Question: I'm trying to get this login form working in Python with a work site, so I can do some scraping and whatnot with the site data.
Now, when I print the contents of 'r.text' it's the same HTML as the login page. No progress is made into the site.
It's also worth mentioning that I'm indifferent about using Requests here. I just find the methods and such from 'urllib' to be ugly, and most info I've found on this site has leaned towards using Requests for the above task.
Below is the information I'm working with.

'''
<form action="login.cgi" autocomplete="off" id="frmLogin_4" method="post" name="frmLogin" onsubmit="return Login(1)">
<input id="tz_offset_5" name="tz_offset" type="hidden">
<table border="0" cellpadding="2" cellspacing="0" id="table_LoginPage_3">
<tr>
<td valign="top">
<input id="realm_16" name="realm" type="hidden" value="All Users">
<table border="0" cellpadding="2" cellspacing="0" id="table_LoginPage_6">
<tr>
<td>E-Mail Address</td>
<td>&nbsp;</td>
<td><input id="username_5" name="username" size="20" type="text"></td>
</tr>
<tr>
<td>Password</td>
<td>&nbsp;</td>
<td><input id="password_5" name="password" size="20" type="password"></td>
</tr>
<tr>
<td></td>
</tr>
<tr>
<td colspan="3">&nbsp;</td>
</tr>
<tr>
<td>&nbsp;</td>
<td>&nbsp;</td>
<td><input id="btnSubmit_6" name="btnSubmit" type="submit" value="Sign In">&nbsp;</td>
</tr>
</table>
</td>
</tr>
</table>
</form>
'''
And below is the Python I'm using at this point.
'''
import requests
url = 'https://<scrubbed>/dana-na/auth/url_default/welcome.cgi'
payload = {
'username':'<scrubbed>',
'tz_offset':'-480',
'realm':'All Users',
'password':'<scrubbed>',
'btnSubmit':'Sign In'
}
session = requests.session()
r = requests.post(url, payload)
print r.text
'''
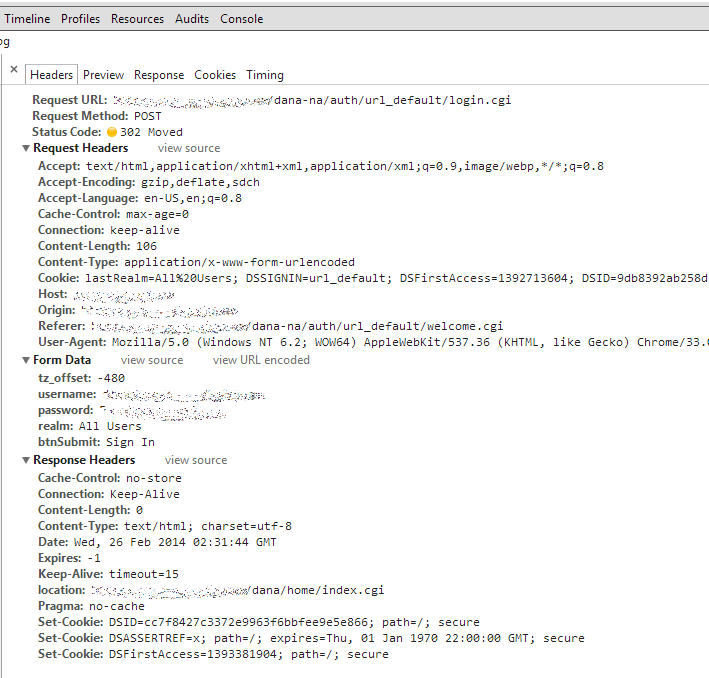
Answer: Use the 'data' keyword. From the <URL>:
> Typically, you want to send some form-encoded data -- much like an HTML
form. To do this, simply pass a dictionary to the data argument. Your
dictionary of data will automatically be form-encoded when the request
is made:
'''
payload = {'key1': 'value1', 'key2': 'value2'}
r = requests.post("http://httpbin.org/post", data=payload)
print r.text
'''
Additionally, the HTML you posted suggests the form will actually go to 'login.cgi' and not 'welcome.cgi'. You can see this in the screenshot as well.
Use:
'''
url = 'https://<scrubbed>/dana-na/auth/url_default/login.cgi'
'''